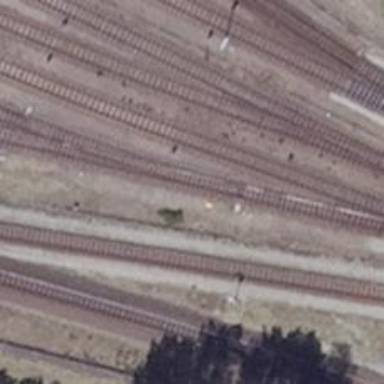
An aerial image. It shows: Railway switch.